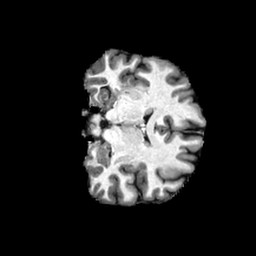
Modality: T1w
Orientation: coronal
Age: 37
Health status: healthy
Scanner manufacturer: philips
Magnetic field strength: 3 T
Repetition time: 0.007952 s
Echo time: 0.003653 s